九年级 · 计数
(本小题8.0分)

某市林业局积极响应习总书记 “青山绿水就是金山银山” 的号召, 特地考察一种花卉移植的成活率,对本市这种花卉移植成活的情况进行了调查统计, 并绘制了如图所示的统计图.

请你根据统计图提供的信息，回答下列问题:

(1)这种花卉成活的频率稳定在 $\qquad$附近, 估计成活概率为 $\qquad$ . (精确到 0.1$)$

(2)该林业局已经移植这种花卉20000棵.

(1)估计这批花卉成活的棵数;

②根据市政规划共需要成活90000棵这种花卉, 估计还需要移植多少棵?

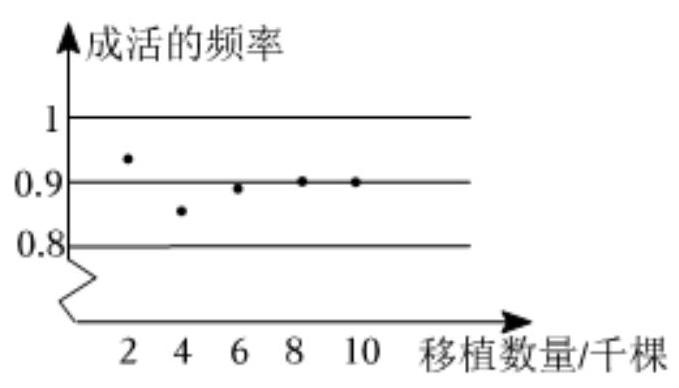
答案:  0.90 .9

解析: 解：(1)由图可知, 这种花卉成活的频率稳定在 0.9 附近, 估计成活概率为 0.9 .故答案为: $0.9,0.9$;

(2)(1) $20000 \times 0.9=18000$ (棵),

答: 这种花卉成活率约 18000 棵.

(2) $90000 \div 0.9-20000=80000$ (棵),
答: 估计还要移植 80000 棵.

(1)根据统计图可得频率, 根据频率与概率的关系可得概率;

(2)(1)用20000乘以成活的概率即可;

(2)用移植的总棵数减去已经移植的棵数.

本题考查了用频率估计概率, 已知概率求数量, 理解概率的意义是解答本题的关键.